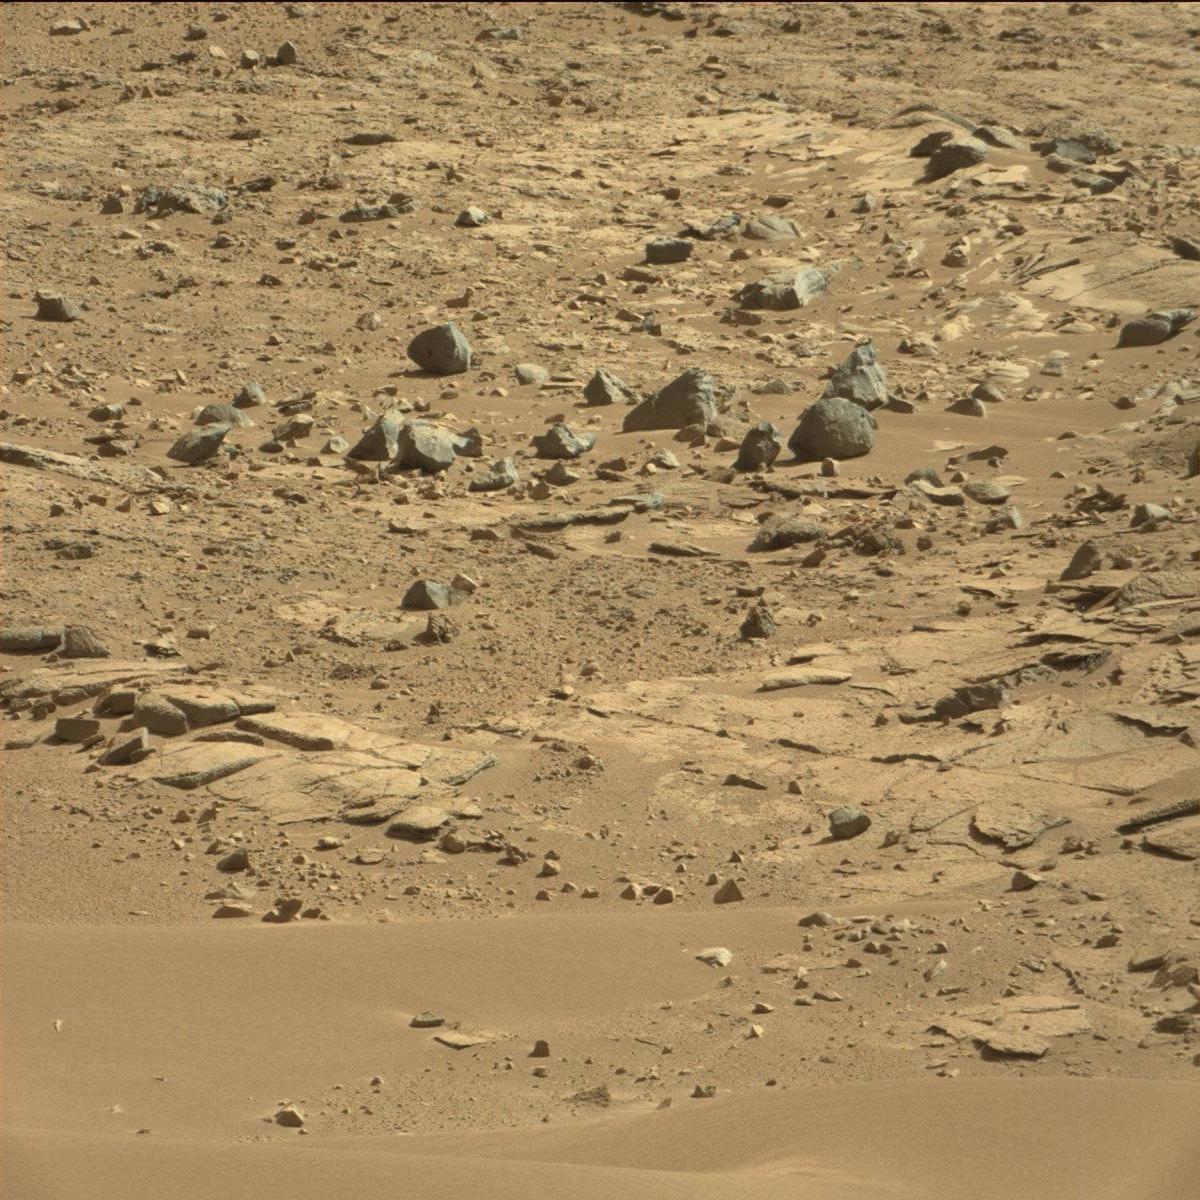
Terrain classes present: Bedrock, Rock, Sand / Soil